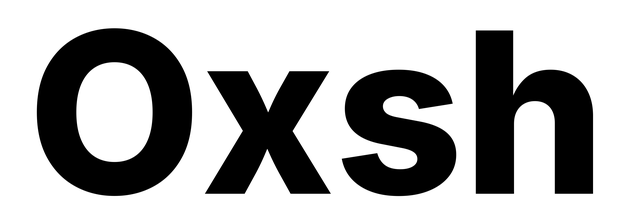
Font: Inter_ExtraBold